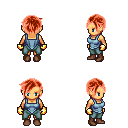
a pixel art fantasy rpg character, female body template, human, tanned skin, blue vest, teal pants, red pixie cut hairstyle, gold gloves, brown shoes, four views (front, back, left, right), 2x2 character sprite sheet, small pixel art, hard edges, no anti-aliasing